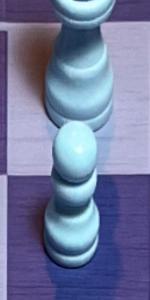
Label: Pawn_White